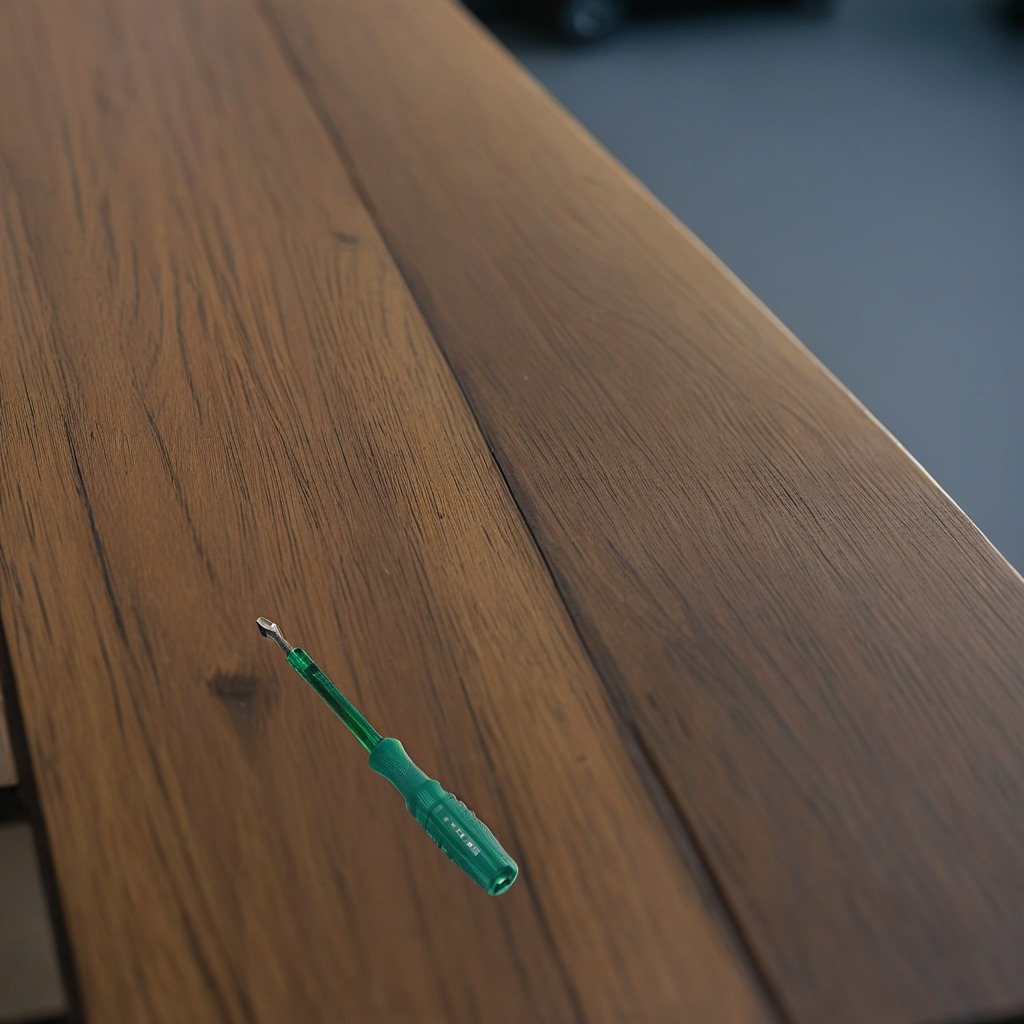
A screwdriver is lying on the old table.